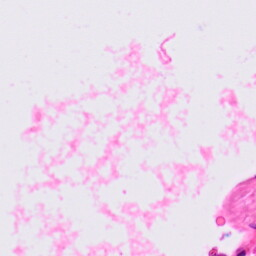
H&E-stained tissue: Lung